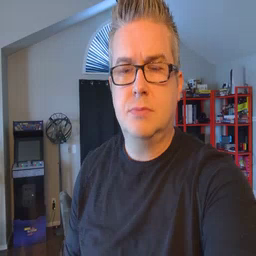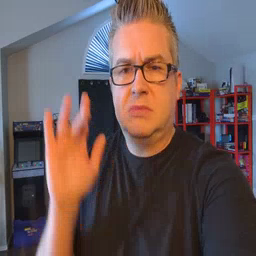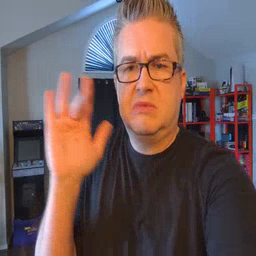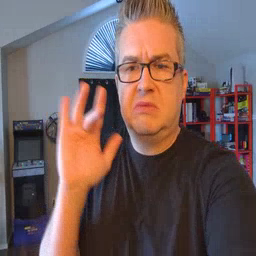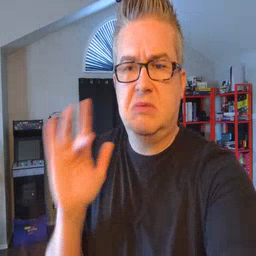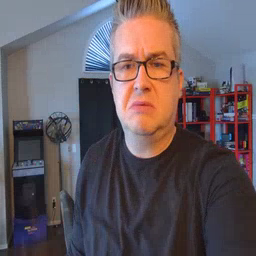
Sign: yucky